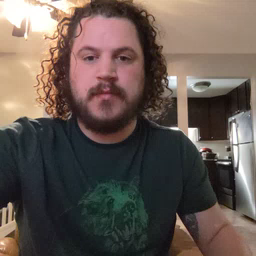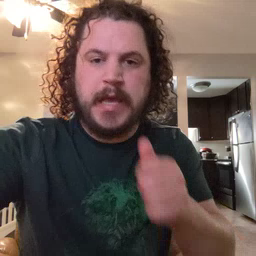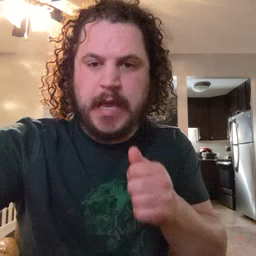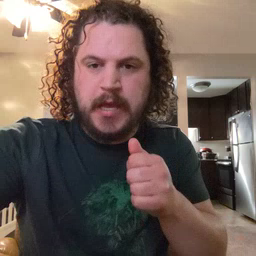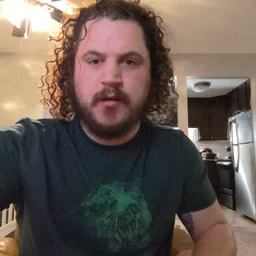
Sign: hide